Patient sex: F
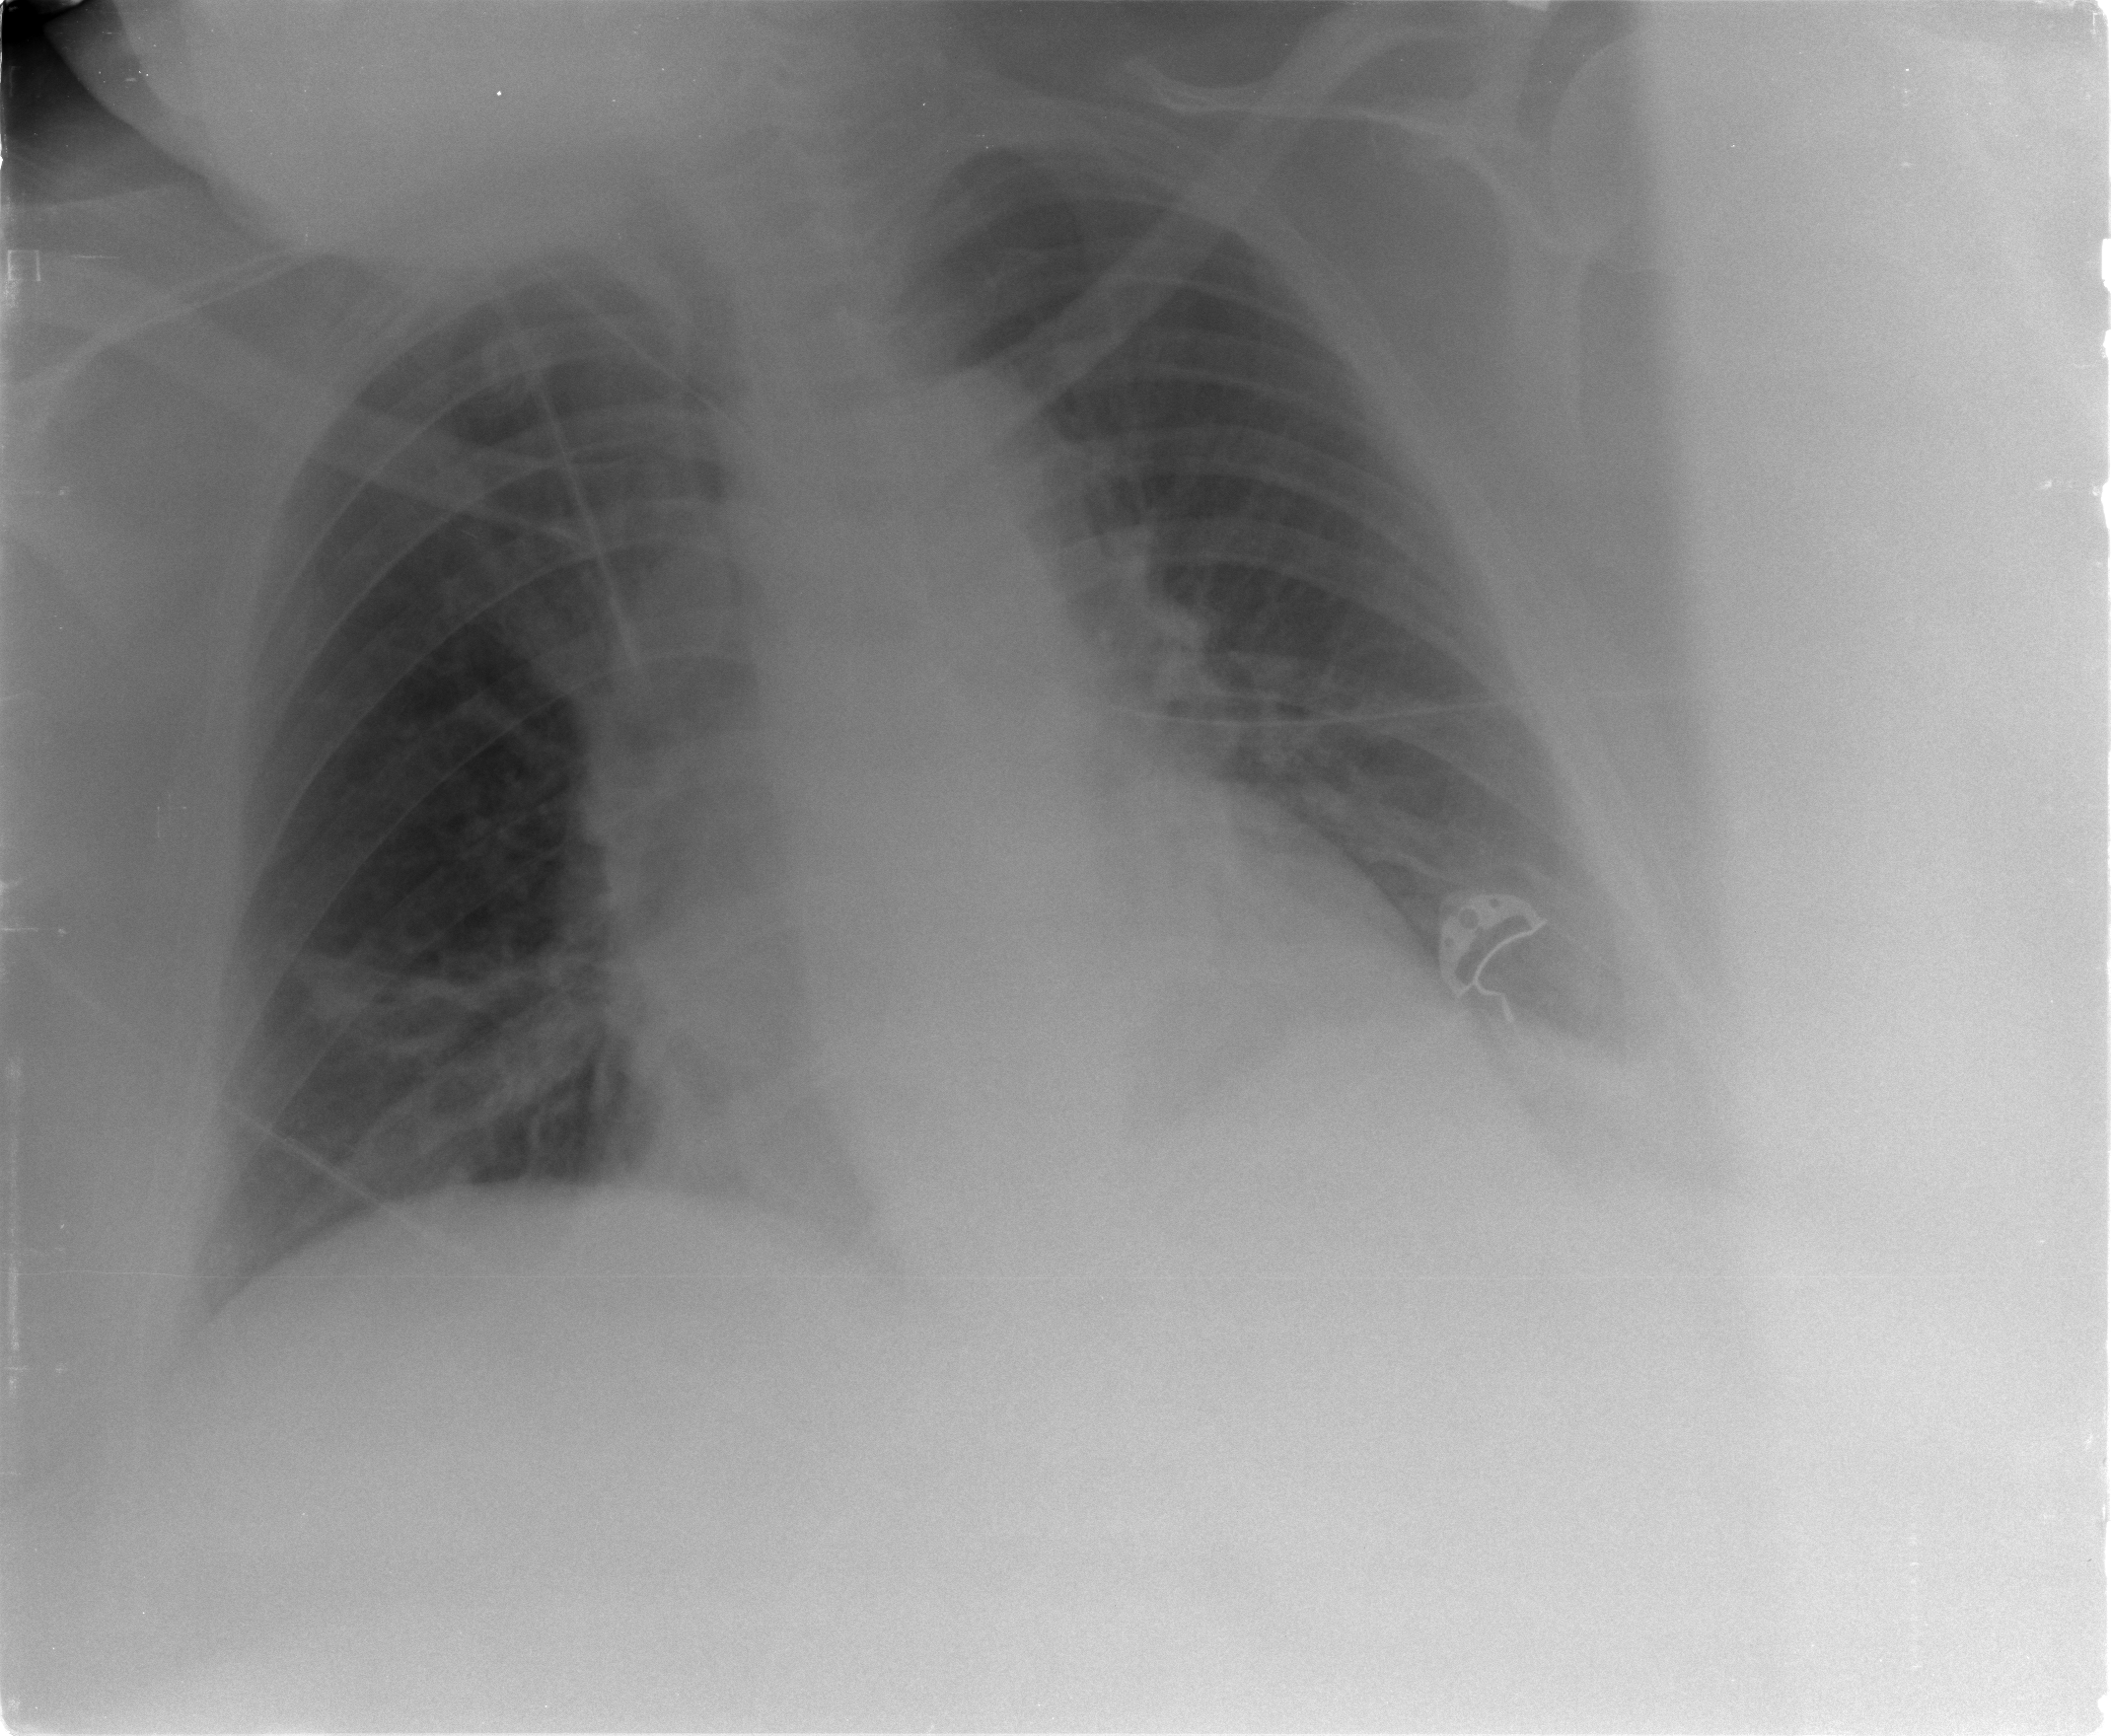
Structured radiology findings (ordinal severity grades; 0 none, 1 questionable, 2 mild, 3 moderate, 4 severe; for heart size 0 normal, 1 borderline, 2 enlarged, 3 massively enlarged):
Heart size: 1
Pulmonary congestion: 2
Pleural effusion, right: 0
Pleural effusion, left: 1
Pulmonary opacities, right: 0
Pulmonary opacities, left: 0
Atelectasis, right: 0
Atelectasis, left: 1